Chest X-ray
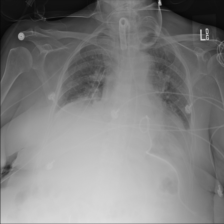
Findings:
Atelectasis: positive
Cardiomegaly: negative
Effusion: negative
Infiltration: positive
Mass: negative
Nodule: negative
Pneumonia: negative
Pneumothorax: negative
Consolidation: negative
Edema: negative
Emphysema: negative
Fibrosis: negative
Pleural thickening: negative
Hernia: negative